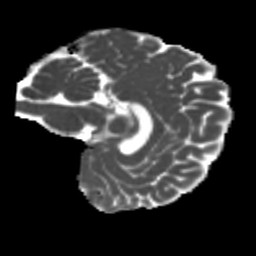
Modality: MD
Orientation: sagittal
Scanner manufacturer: siemens
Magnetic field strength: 3 T
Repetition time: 4 s
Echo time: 0.0594 s